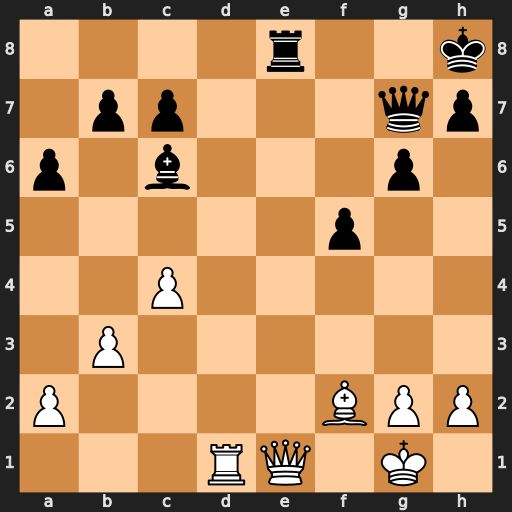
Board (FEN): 4r2k/1pp3qp/p1b3p1/5p2/2P5/1P6/P4BPP/3RQ1K1
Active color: w
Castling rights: -
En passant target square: -
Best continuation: Qxe8+ Bxe8 Bd4